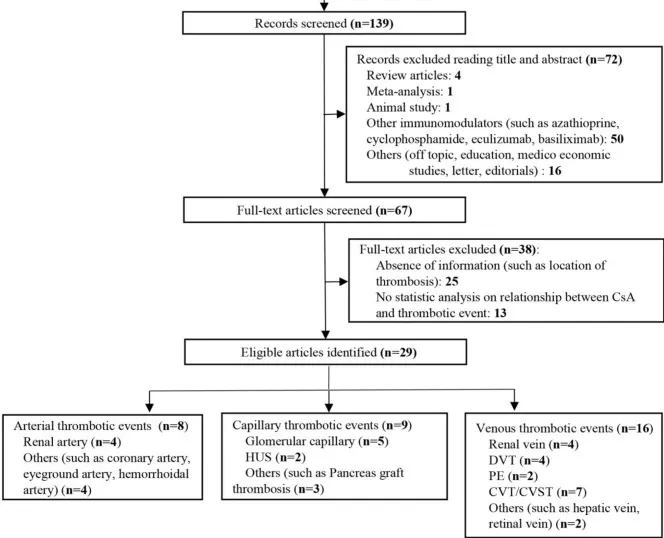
Flow diagram of the study selection process on cyclosporine-A (CsA)-induced thrombosis.
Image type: chart (chart)